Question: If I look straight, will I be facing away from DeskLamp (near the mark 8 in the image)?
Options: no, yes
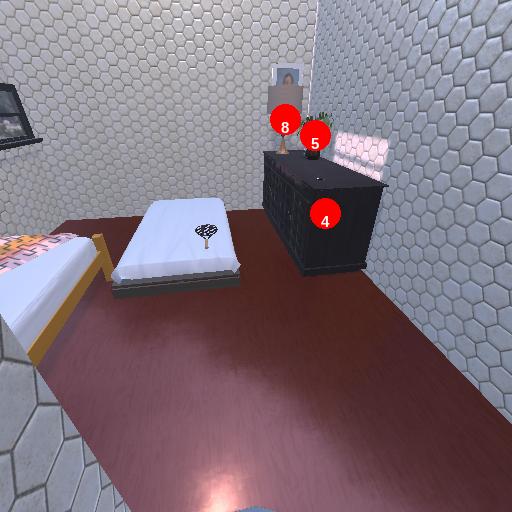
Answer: no